Field crop: maize
Growth stage: 2
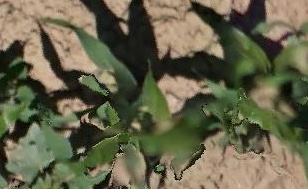
Species: maize